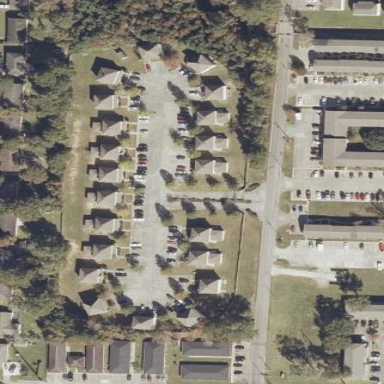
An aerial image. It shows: Residential area with apartments.